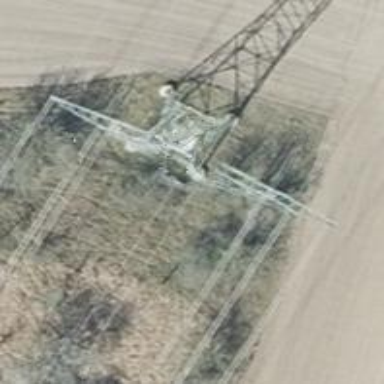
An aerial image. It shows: Power tower.